Question: I have an f# script using Windows Forms and I want it to run without showing console window (fsi.exe). Is it possible and how? Below is a script example.
'''
#r "mscorlib.dll"
#r "System.dll"
open System.IO
open System.Windows.Forms
let DoUsefulThing() = ()
let form = new Form()
let button = new Button(Text = "Do useful thing")
button.Click.AddHandler(fun _ _ -> DoUsefulThing())
form.Controls.Add(button)
form.ShowDialog()
'''
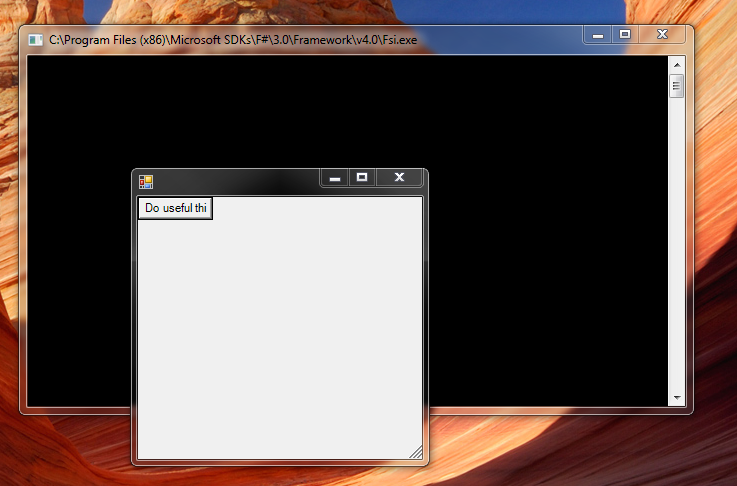
Answer: as one option you can PInvoke and hide console window
'''
#r "mscorlib.dll"
#r "System.dll"
open System.IO
open System.Windows.Forms
module FSI =
[<System.Runtime.InteropServices.DllImport("user32.dll")>]
extern bool ShowWindow(nativeint hWnd, int flags)
let HideConsole() =
let proc = System.Diagnostics.Process.GetCurrentProcess()
ShowWindow(proc.MainWindowHandle, 0)
FSI.HideConsole()
let DoUsefulThing() = ()
let form = new Form()
let button = new Button(Text = "Do useful thing")
button.Click.AddHandler(fun _ _ -> DoUsefulThing())
form.Controls.Add(button)
form.ShowDialog()
'''